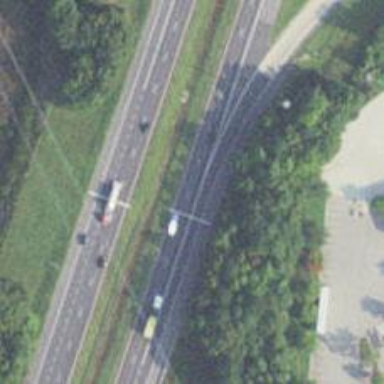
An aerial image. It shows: Motorway junction.